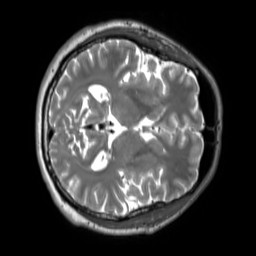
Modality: T2w
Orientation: axial
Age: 50
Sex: male
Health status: ill
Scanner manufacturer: siemens
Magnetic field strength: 3 T
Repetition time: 2.8 s
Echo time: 0.326 s